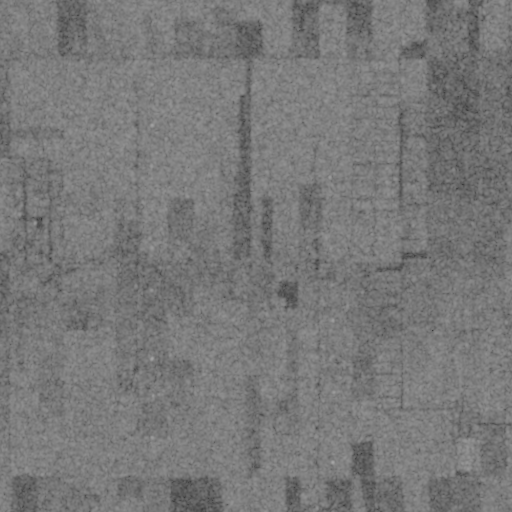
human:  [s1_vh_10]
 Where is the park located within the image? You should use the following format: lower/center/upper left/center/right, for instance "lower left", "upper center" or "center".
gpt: The park is located in the center left of the image.
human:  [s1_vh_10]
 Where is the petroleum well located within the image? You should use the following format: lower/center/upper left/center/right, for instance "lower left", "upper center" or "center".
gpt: The petroleum well is located in the lower left of the image.
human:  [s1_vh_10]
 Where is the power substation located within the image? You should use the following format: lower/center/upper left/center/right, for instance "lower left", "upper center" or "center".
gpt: The power substation is located in the lower right of the image.
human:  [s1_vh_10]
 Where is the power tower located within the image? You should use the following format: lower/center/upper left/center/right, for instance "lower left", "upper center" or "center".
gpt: The power tower is located in the lower right of the image.
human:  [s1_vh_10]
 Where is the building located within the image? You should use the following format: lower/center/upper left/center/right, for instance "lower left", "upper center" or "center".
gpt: There is no building in the image.

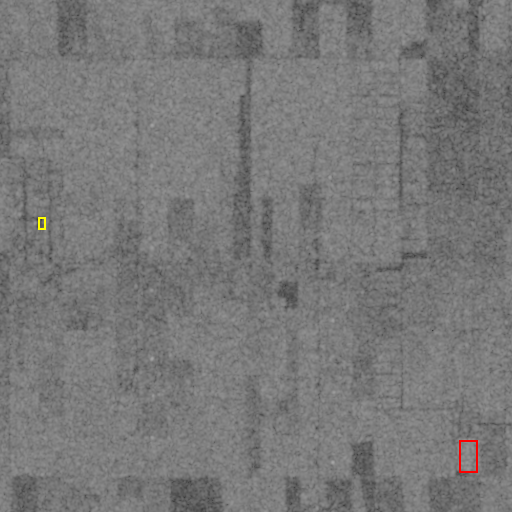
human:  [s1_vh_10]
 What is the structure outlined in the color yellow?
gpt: The structure outlined in yellow is a park.
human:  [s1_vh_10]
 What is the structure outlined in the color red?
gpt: The structure outlined in red is a power substation.
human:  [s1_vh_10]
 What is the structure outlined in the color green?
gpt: There is no green outline.